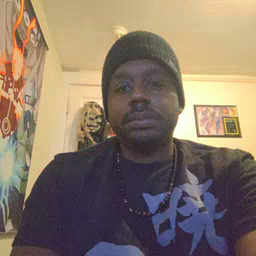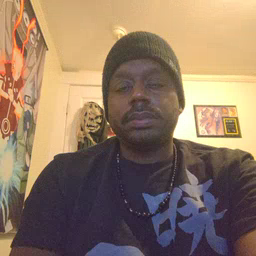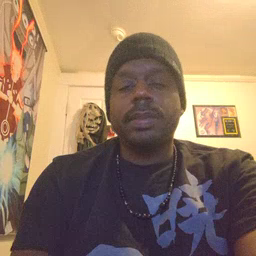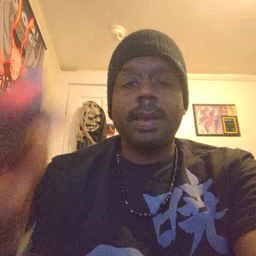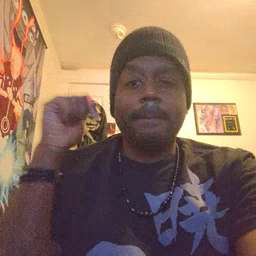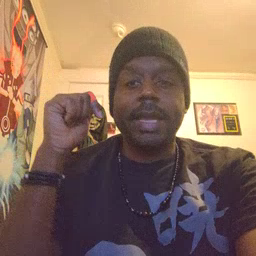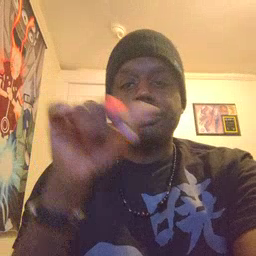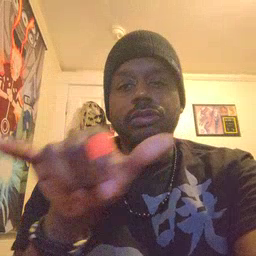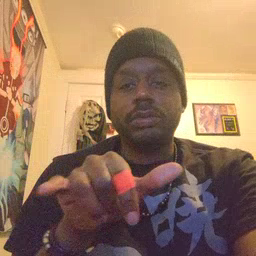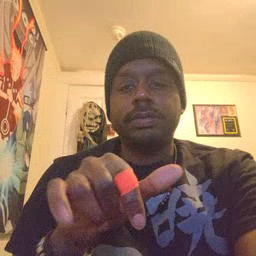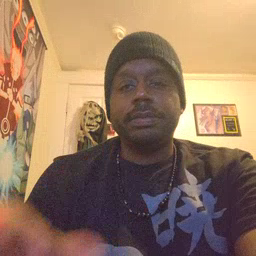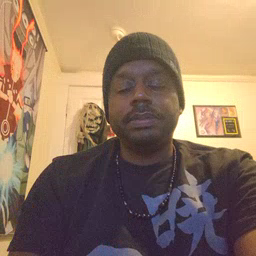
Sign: backyard